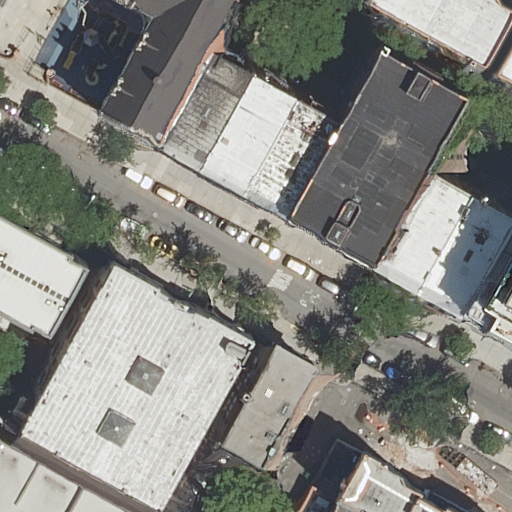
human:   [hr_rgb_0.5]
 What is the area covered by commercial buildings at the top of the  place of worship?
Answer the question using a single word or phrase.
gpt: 0m2

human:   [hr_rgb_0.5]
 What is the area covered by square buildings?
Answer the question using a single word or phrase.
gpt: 0m2

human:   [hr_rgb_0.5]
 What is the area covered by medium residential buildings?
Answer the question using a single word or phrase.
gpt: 1828m2

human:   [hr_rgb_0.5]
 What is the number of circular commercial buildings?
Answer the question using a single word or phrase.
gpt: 0

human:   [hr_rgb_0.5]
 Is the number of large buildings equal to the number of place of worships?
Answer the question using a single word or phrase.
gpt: no

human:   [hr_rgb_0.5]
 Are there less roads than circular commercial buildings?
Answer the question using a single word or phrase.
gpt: no

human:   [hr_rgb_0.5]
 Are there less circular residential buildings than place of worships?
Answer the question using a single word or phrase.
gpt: yes

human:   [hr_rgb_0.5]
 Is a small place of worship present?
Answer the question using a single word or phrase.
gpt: yes

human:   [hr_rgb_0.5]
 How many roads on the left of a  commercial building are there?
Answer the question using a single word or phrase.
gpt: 0

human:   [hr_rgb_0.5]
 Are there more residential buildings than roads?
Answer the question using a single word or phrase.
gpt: yes

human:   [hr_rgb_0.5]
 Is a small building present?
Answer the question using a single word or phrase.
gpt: yes

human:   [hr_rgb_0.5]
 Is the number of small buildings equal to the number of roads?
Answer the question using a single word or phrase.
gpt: yes

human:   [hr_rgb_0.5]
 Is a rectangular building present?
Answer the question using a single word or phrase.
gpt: yes

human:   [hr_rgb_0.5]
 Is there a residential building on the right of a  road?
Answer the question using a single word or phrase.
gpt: yes

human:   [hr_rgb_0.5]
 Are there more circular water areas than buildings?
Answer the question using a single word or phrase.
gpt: no

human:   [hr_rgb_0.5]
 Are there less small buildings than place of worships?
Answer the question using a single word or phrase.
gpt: no

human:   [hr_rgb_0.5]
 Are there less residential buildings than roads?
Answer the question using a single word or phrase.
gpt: no

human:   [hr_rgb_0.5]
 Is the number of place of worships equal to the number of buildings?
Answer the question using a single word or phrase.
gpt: no

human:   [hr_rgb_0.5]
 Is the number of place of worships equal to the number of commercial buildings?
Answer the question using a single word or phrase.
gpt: no

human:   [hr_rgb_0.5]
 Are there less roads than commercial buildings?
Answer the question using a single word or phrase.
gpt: no

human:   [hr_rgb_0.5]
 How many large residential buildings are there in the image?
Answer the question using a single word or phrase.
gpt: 6

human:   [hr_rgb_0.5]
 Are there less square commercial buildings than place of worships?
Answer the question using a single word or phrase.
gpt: yes

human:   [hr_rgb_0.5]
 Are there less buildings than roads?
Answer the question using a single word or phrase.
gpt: no

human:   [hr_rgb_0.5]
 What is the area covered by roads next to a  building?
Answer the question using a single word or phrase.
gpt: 0m2

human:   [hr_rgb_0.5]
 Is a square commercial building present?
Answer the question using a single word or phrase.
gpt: no

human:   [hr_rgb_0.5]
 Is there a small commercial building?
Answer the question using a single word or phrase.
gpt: no

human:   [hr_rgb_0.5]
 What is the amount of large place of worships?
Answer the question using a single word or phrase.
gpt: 0

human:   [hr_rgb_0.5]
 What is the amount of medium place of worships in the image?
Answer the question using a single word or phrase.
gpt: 0

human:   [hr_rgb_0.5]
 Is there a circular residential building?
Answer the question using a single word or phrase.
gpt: no

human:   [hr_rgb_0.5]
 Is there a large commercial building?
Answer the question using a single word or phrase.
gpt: no

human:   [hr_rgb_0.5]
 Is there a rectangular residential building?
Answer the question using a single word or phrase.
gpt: yes

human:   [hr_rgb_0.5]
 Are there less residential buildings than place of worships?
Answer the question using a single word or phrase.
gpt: no

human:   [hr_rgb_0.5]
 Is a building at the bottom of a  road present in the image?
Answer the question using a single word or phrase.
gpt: yes

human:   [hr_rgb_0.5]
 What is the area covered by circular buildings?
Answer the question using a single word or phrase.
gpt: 0m2

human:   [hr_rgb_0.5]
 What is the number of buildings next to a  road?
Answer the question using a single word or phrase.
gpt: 18

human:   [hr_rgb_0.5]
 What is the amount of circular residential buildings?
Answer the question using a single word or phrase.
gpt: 0